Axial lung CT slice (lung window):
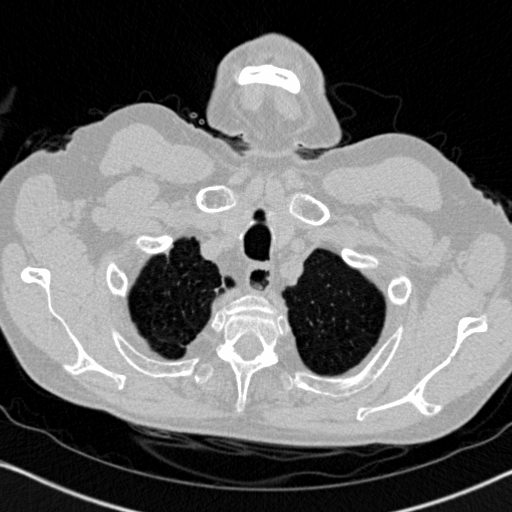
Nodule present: no